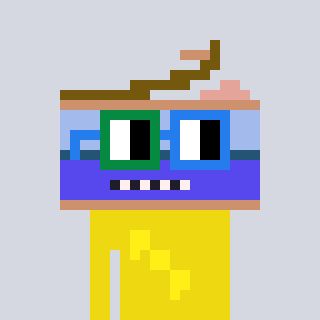
a pixel art character with square green and blue glasses, a canned ham-shaped head and a yellow-colored body on a cool background